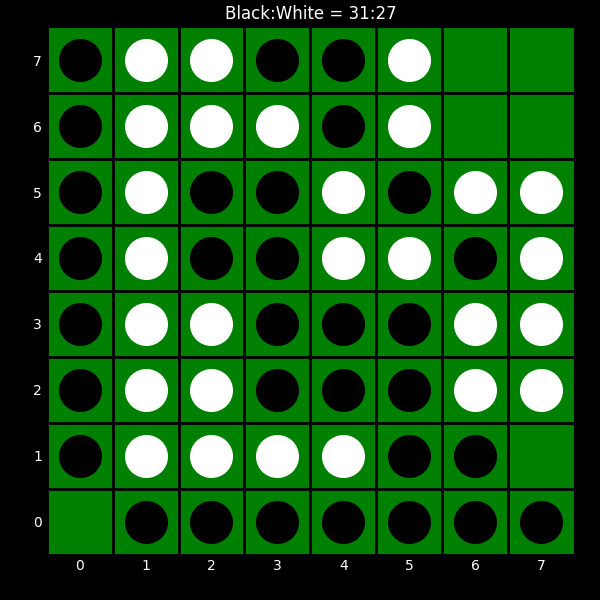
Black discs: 31
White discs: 27